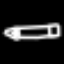
Label: pencil